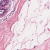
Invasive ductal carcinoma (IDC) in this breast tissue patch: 0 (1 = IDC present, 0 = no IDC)